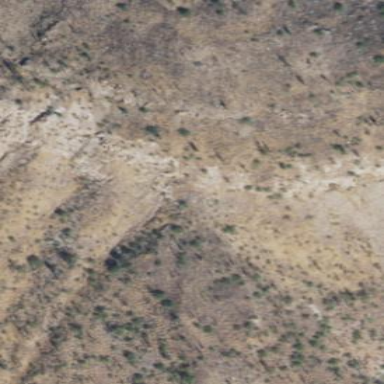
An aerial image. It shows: Natural scree.